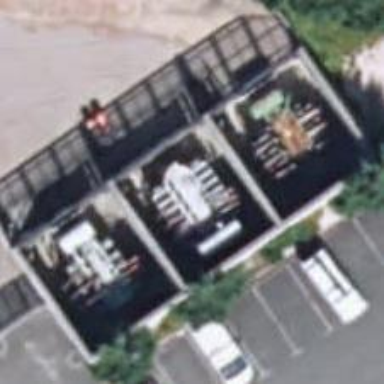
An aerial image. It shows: Transformer is shown.